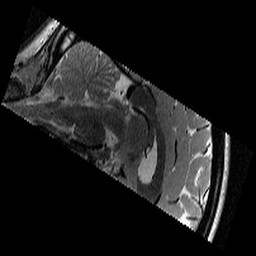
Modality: T2w
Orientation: sagittal
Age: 12
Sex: female
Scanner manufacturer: siemens
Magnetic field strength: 3 T
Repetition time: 9.23 s
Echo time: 0.067 s